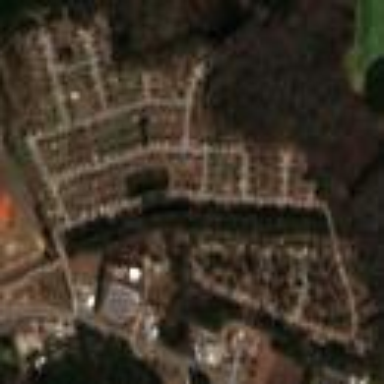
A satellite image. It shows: Residential area consisting of single-family homes in subdivision.